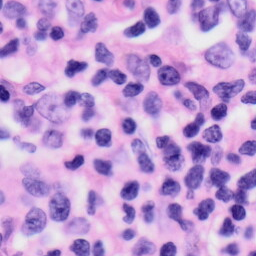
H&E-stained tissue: Skin